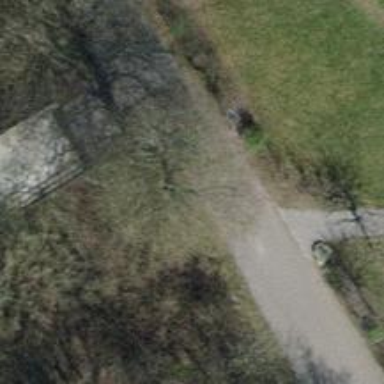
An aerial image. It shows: Concrete footway bridge with grade2 tracktype.